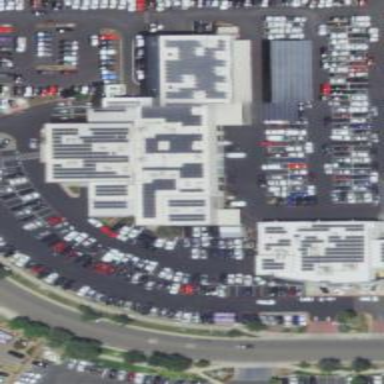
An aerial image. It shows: Retail building housing car shop.